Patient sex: M
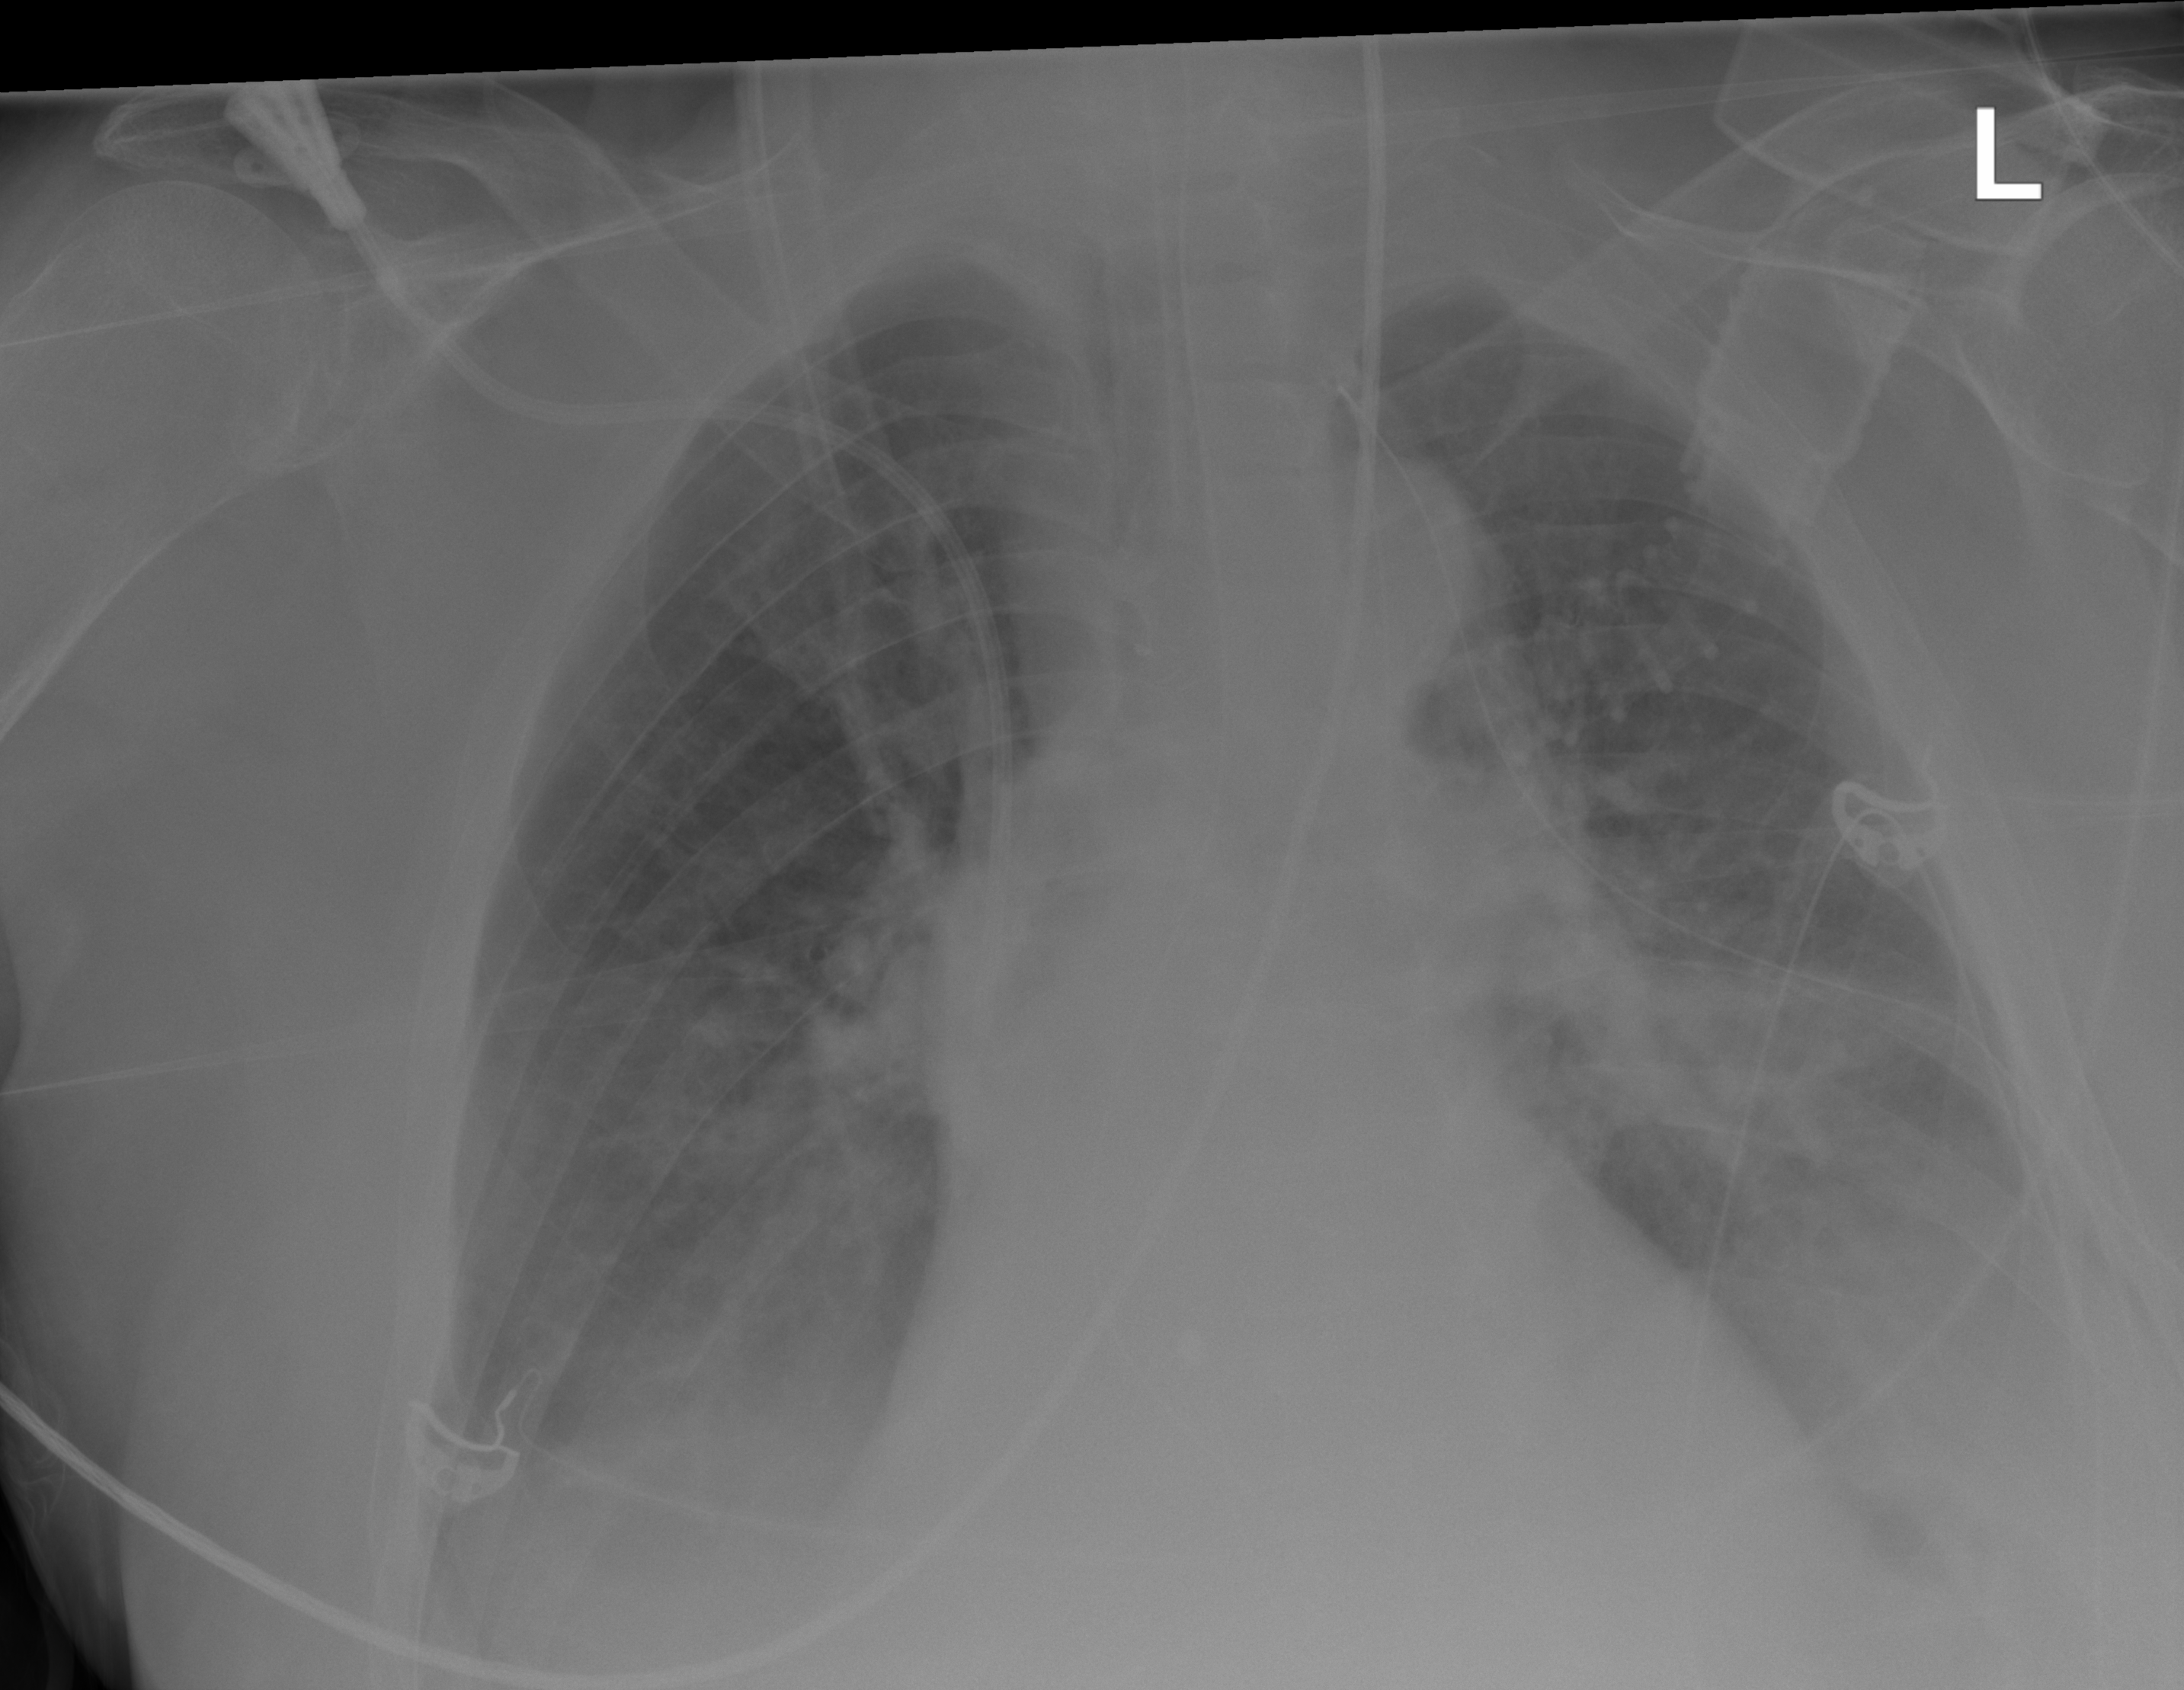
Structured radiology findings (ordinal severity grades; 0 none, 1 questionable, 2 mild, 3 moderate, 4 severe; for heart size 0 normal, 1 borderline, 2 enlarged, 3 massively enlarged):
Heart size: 1
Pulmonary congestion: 2
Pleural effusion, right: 2
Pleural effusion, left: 2
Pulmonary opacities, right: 0
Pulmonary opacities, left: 0
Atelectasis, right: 2
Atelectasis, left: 3